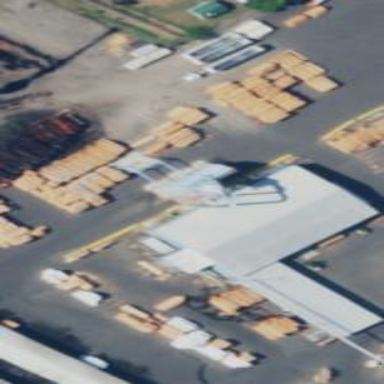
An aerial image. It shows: Building used as sawmill.